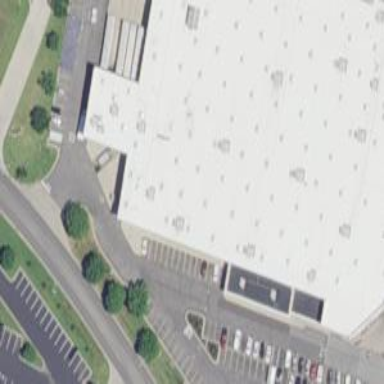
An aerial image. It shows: Wholesale shop housed in building.